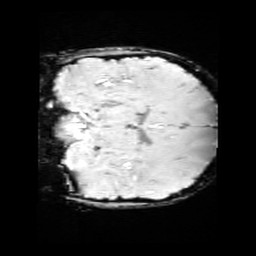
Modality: SWI
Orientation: coronal
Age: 10
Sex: female
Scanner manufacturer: siemens
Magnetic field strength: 3 T
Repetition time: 0.027 s
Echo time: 0.02 s